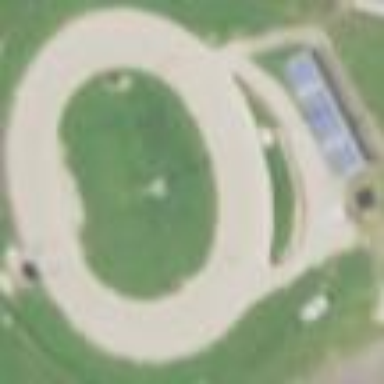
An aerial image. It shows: Track in leisure land.